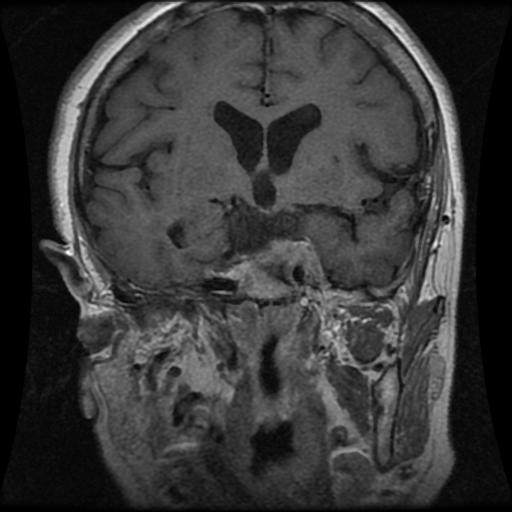
Label: pituitary